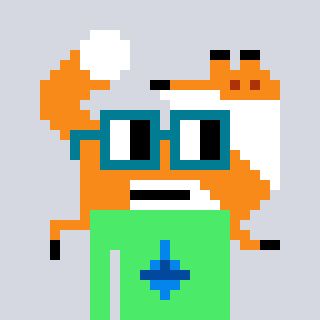
a pixel art character with square dark green glasses, a fox-shaped head and a teal-colored body on a cool background